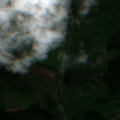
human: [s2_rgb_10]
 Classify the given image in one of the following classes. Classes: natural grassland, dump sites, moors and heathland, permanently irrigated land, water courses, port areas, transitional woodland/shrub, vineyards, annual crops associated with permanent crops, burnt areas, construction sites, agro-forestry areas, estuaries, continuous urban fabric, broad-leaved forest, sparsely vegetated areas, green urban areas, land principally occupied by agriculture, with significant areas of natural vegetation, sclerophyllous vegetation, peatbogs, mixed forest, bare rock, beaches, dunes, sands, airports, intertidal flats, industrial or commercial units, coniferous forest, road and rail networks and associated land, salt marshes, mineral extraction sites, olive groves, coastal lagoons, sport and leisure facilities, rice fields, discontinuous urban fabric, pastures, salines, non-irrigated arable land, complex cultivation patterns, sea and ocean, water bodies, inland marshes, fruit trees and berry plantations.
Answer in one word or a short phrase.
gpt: non-irrigated arable land, land principally occupied by agriculture, with significant areas of natural vegetation, coniferous forest, mixed forest